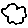
Label: cloud